Field crop: tomato
Growth stage: 2
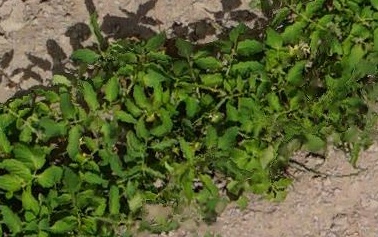
Species: tomato